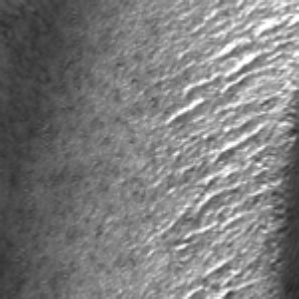
Label: frost